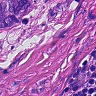
Metastatic tissue present: yes